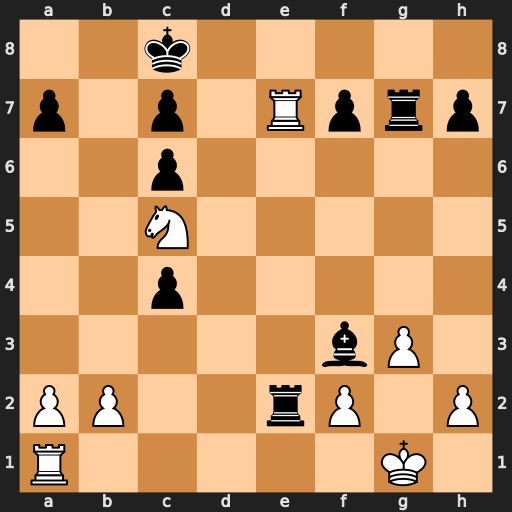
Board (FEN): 2k5/p1p1Rprp/2p5/2N5/2p5/5bP1/PP2rP1P/R5K1
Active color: w
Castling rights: -
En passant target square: -
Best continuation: Rxe2 Bxe2 Re1 Rg5 Ne4 Ra5 Rxe2